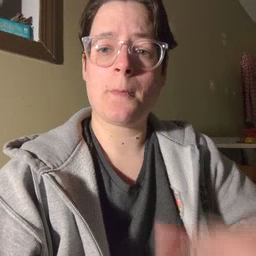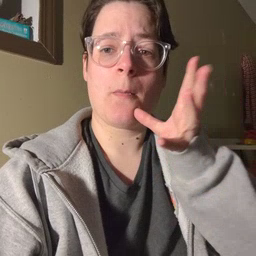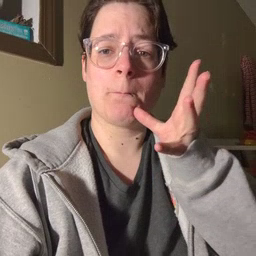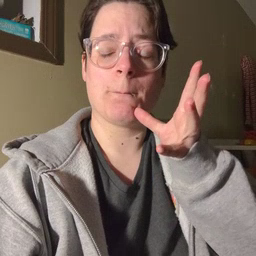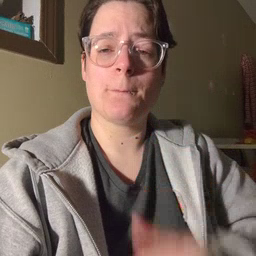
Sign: mom